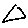
Label: triangle